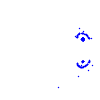
Particle: kaon